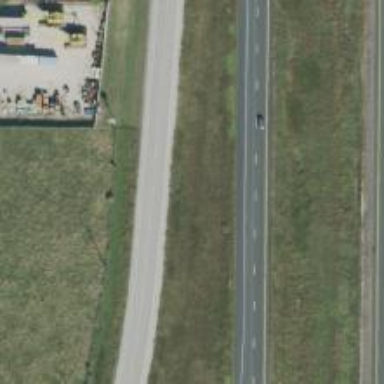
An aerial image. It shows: This image shows trunk highway that functions as expressway.